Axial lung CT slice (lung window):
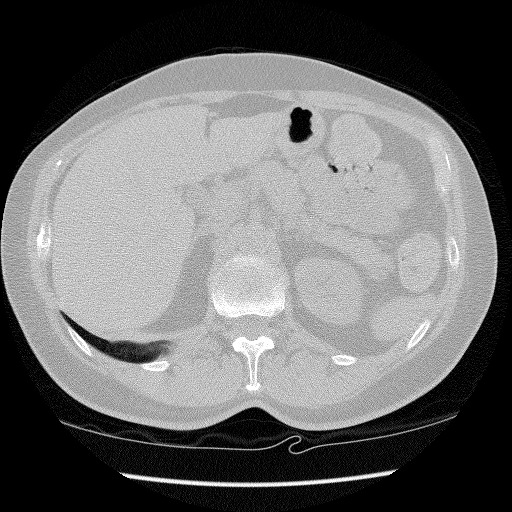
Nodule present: no